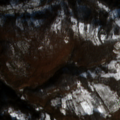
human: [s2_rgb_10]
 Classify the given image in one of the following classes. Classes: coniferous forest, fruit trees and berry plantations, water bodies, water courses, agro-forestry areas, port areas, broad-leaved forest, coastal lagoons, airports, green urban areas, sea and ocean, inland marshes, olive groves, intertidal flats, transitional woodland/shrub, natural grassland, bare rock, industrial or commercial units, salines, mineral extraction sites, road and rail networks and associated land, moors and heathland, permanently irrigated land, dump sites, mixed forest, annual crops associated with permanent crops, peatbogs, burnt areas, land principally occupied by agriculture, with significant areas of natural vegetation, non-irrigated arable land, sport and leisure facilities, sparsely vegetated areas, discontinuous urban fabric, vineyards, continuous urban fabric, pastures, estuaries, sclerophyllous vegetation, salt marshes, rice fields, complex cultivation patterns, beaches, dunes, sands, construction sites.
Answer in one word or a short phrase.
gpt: land principally occupied by agriculture, with significant areas of natural vegetation, broad-leaved forest, transitional woodland/shrub